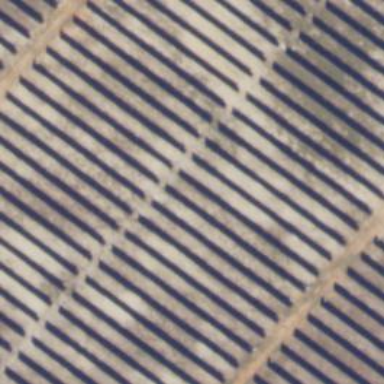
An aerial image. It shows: Solar photovoltaic panel generator.